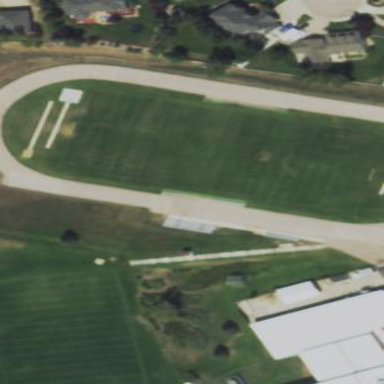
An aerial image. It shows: American football pitch with grass surface.